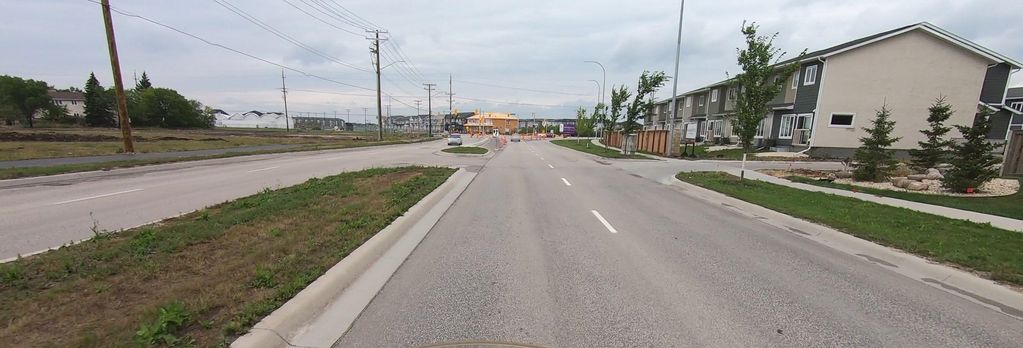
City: winnipeg